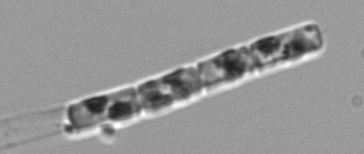
Label: Guinardia_delicatula